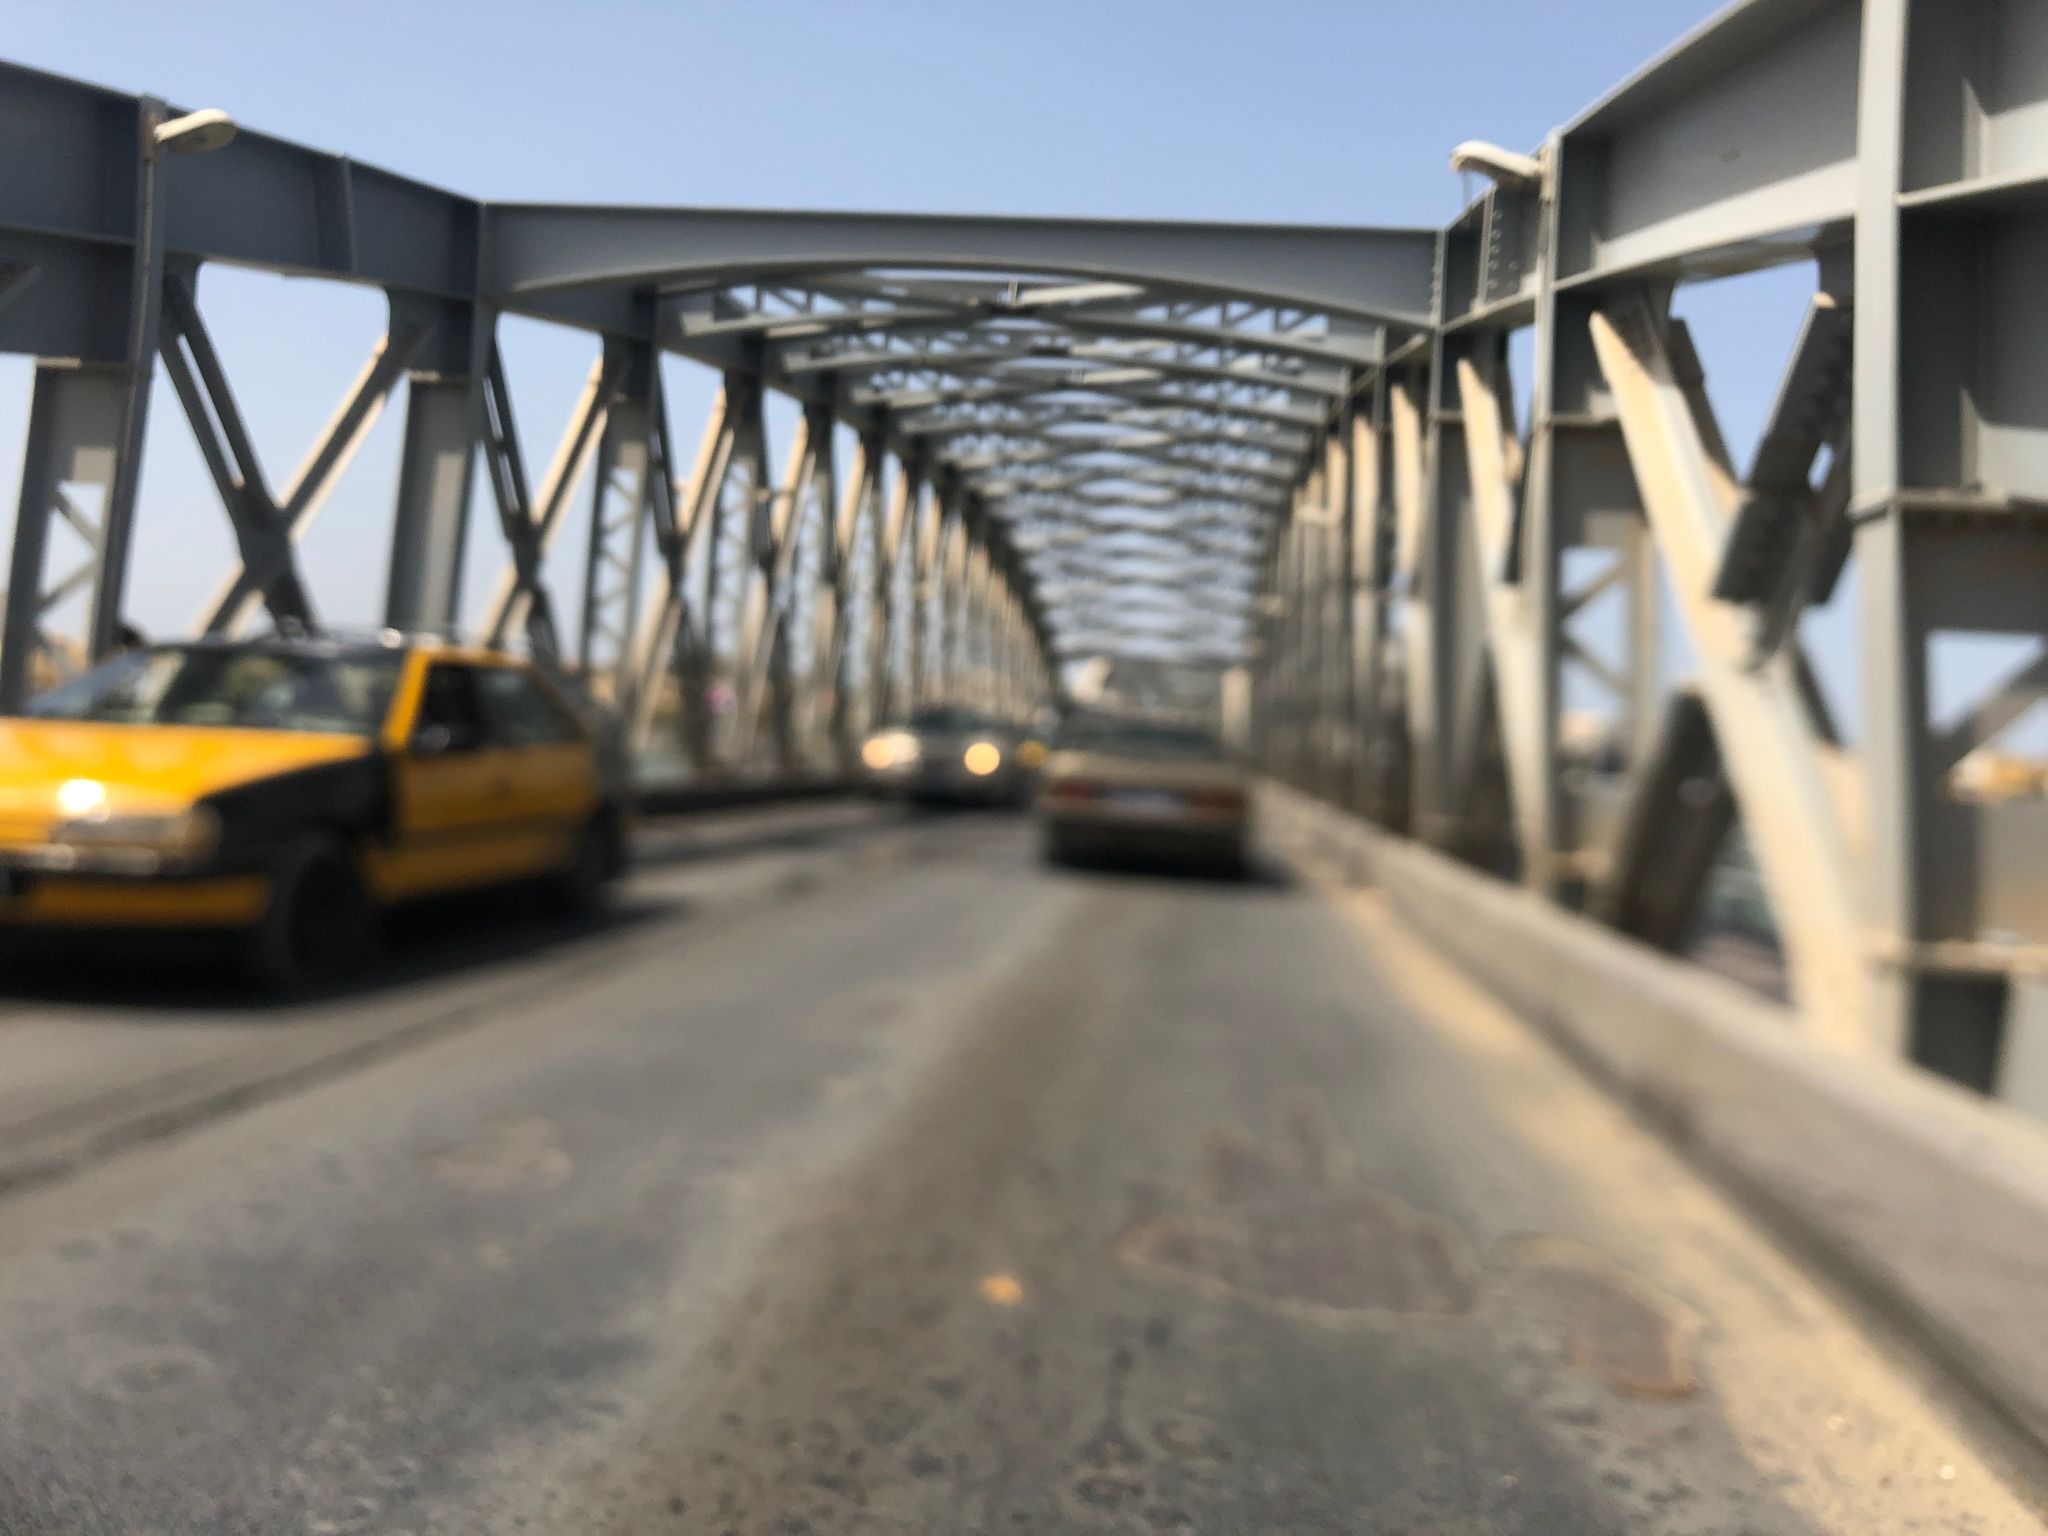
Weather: clear
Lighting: day
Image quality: good
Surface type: cycling surface
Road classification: tertiary
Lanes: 2.0
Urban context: urban centre
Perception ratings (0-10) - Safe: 5.46, Lively: 7.34, Beautiful: 4.48, Boring: 0.91, Depressing: 7, Wealthy: 5.55